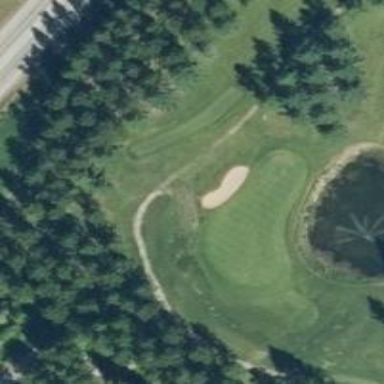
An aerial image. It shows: Golf tee.